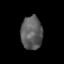
Tissue: skin
Cell type: Fibroblasts
Senescence score: 0.6785
Nuclear area (px): 705
Mean DAPI intensity: 92.665